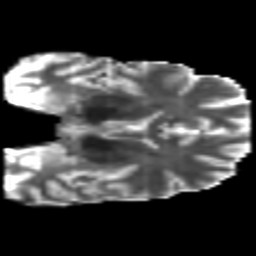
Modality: T2w
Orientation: coronal
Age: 34
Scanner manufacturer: philips
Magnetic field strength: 3 T
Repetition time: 8.6 s
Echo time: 0.127 s